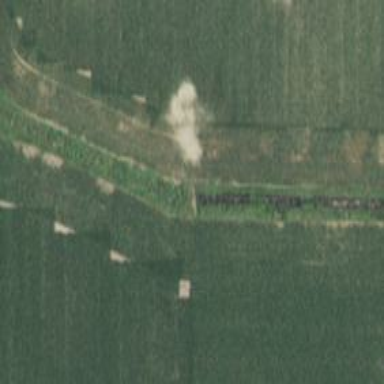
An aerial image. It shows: Culvert tunnel.